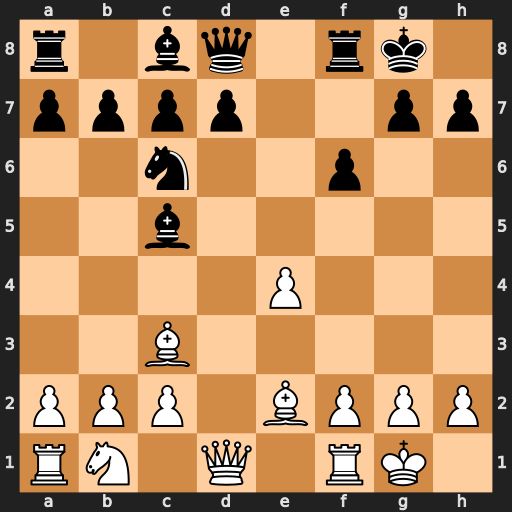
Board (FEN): r1bq1rk1/pppp2pp/2n2p2/2b5/4P3/2B5/PPP1BPPP/RN1Q1RK1
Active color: w
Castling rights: -
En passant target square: -
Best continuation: Qd5+ Kh8 Qxc5